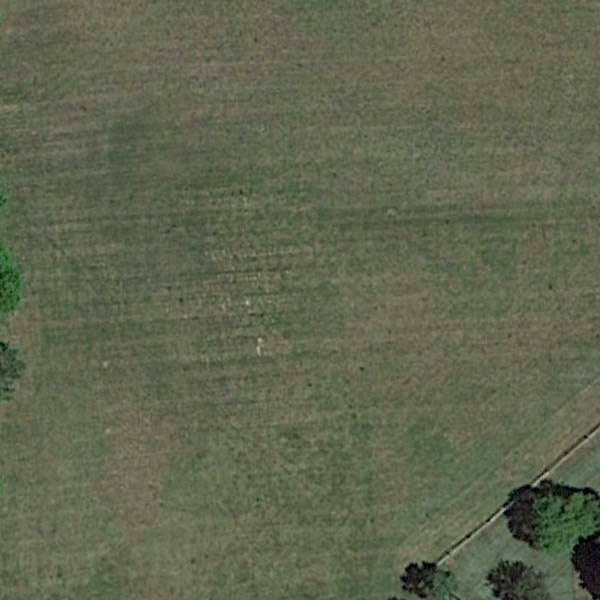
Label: Meadow